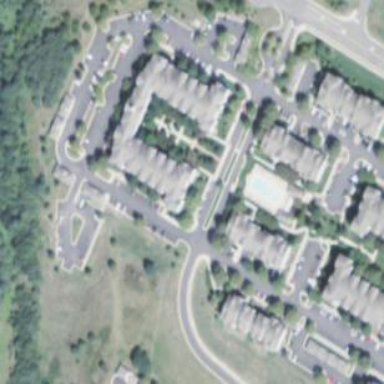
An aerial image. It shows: Residential building.